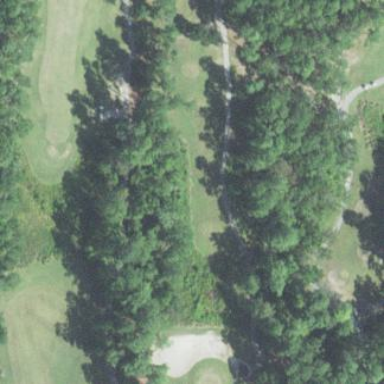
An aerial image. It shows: Rough area on golf course covered with scrub vegetation.